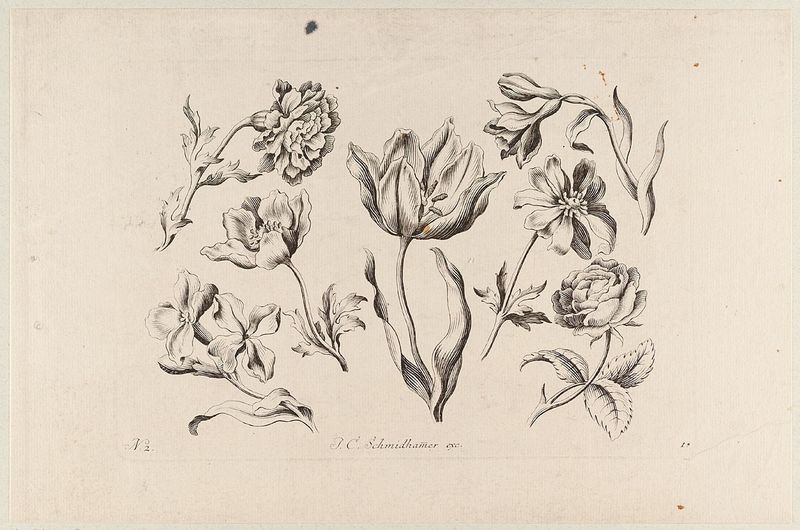
Titel: Streublumen
Künstler: Johann Christoph Schmidhammer
Standort: Hamburg
Institution: Museum für Kunst und Gewerbe Hamburg
Schlagwörter: blumen, skizze, zeichnung, blüte, blatt, papier, grafik, graphik, fotografie, photographie, tulpe, druckgraphik, druckgrafik, radierung, stich, nelke, kupferstich, botanik, handzeichnung, gerippt, reproduktionen, druckerzeugnisse, ornamentstich